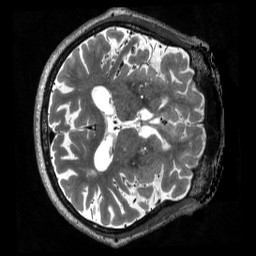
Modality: T2w
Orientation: axial
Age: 80
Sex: male
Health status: healthy
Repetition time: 3.2 s
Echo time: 0.563 s